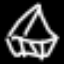
Label: diamond